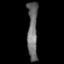
Tissue: prostate
Cell type: T cells
Senescence score: 0.8031
Nuclear area (px): 583
Mean DAPI intensity: 107.787